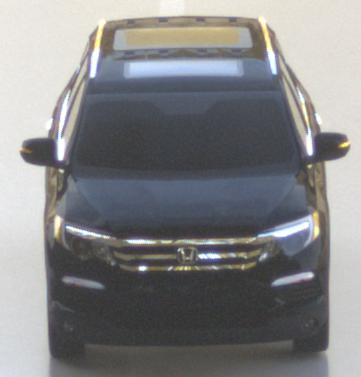
Make: Honda
Model: Pilot
Detailed model: 3
Model produced from: 2015
Model produced until: 2022
Doors: 5
Color: black
Road condition: wet road
Daytime: morning or afternoon
Contrast: medium contrast